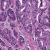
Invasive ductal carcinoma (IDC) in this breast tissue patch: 1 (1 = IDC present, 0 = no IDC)